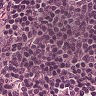
Metastatic tissue present: no